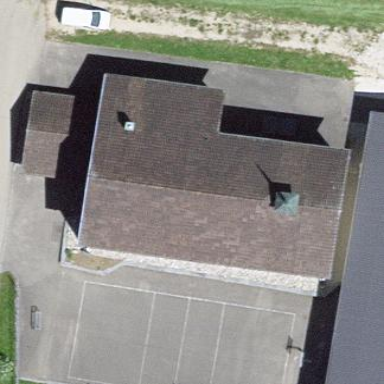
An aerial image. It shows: School building.